Aerial crown-view tile of a tropical tree (Barro Colorado Island, Panama), acquired 20241112:
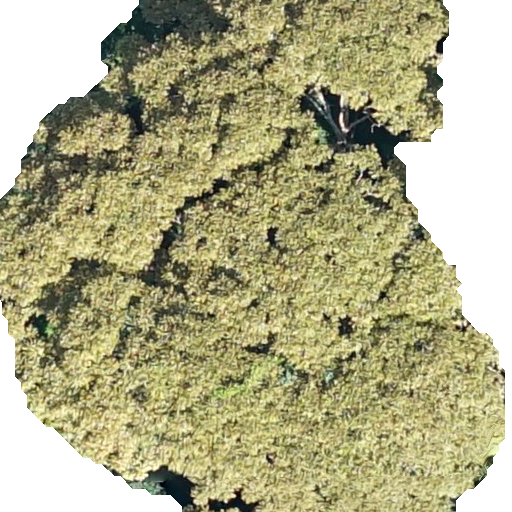
Species: Dipteryx oleifera
GBIF accepted scientific name: Dipteryx oleifera
Crown area: 385.517 m²